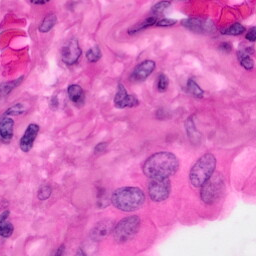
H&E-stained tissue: Pancreatic